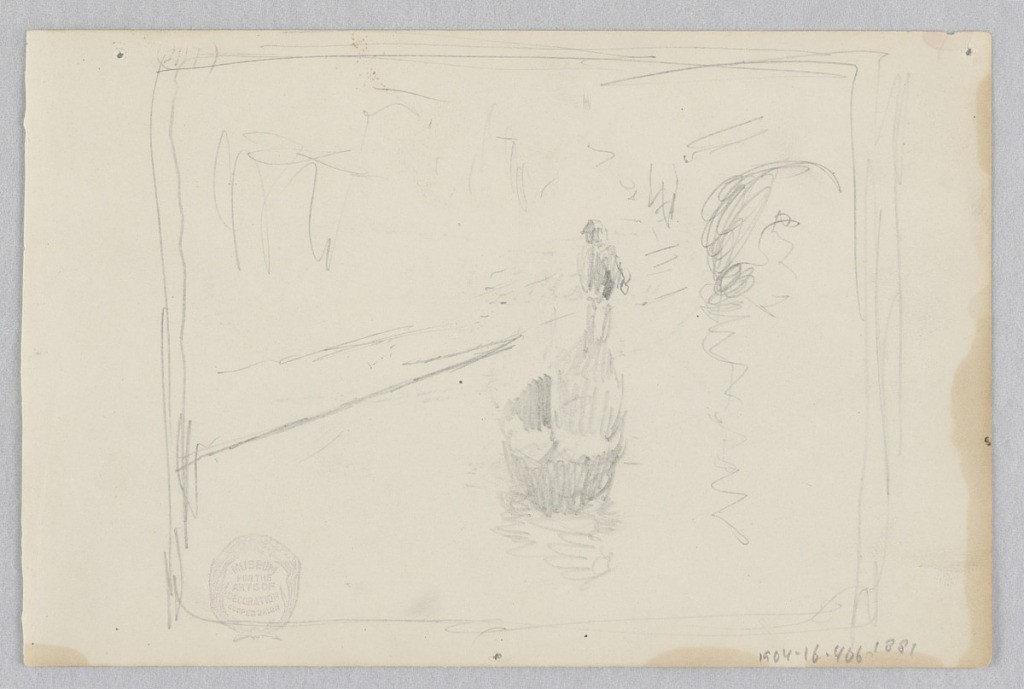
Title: View of Venice, Italy
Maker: Robert Frederick Blum, American, 1857–1903
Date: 1881
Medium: Graphite on wove paper
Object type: Drawing
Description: Sketch of a gondola on a canal in Venice.